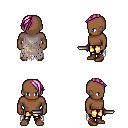
a pixel art fantasy rpg character, male body template, human, dark skin, gray tattered cape, gold greaves, pink long mohawk hairstyle, brown shoes, dagger, four views (front, back, left, right), 2x2 character sprite sheet, small pixel art, hard edges, no anti-aliasing